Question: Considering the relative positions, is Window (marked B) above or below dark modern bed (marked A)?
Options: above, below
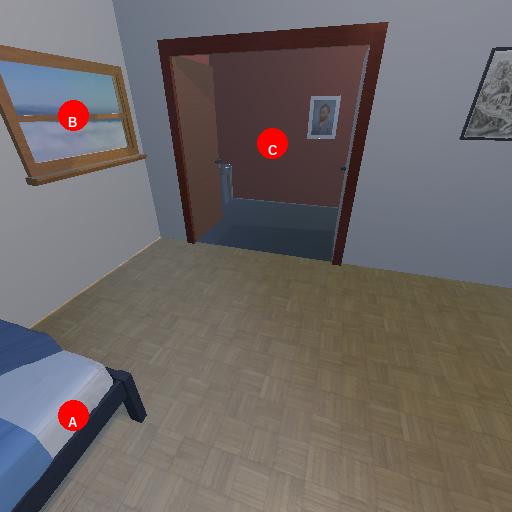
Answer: above